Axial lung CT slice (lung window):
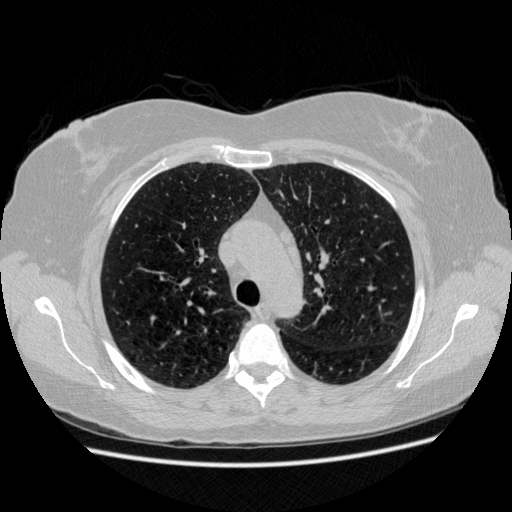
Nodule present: no